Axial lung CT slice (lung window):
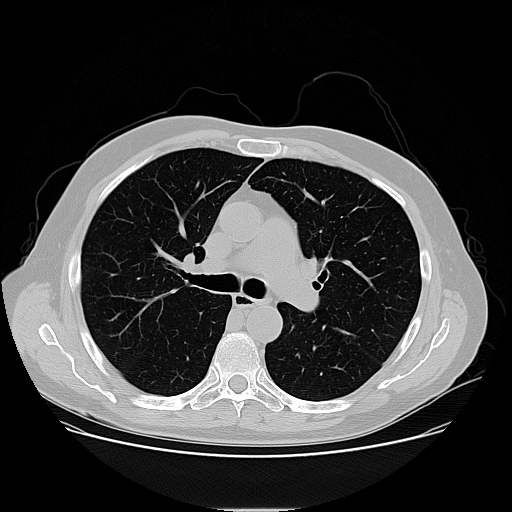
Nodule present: no